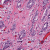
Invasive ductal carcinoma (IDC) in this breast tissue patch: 1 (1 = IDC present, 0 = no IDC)